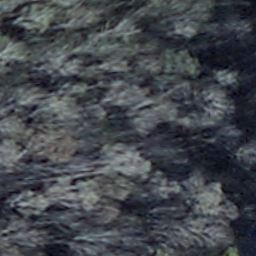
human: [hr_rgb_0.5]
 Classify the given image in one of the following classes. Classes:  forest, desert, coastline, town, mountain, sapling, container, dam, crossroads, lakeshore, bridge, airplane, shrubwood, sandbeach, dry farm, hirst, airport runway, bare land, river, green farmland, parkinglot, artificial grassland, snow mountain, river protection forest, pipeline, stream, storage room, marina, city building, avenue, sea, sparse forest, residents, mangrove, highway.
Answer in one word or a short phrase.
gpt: shrubwood